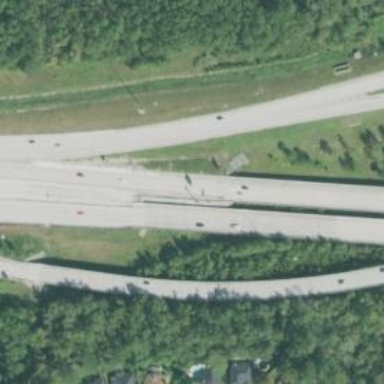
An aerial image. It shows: Motorway bridge.